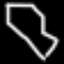
Label: octagon